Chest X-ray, AP view. Patient: 40 years old, sex F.
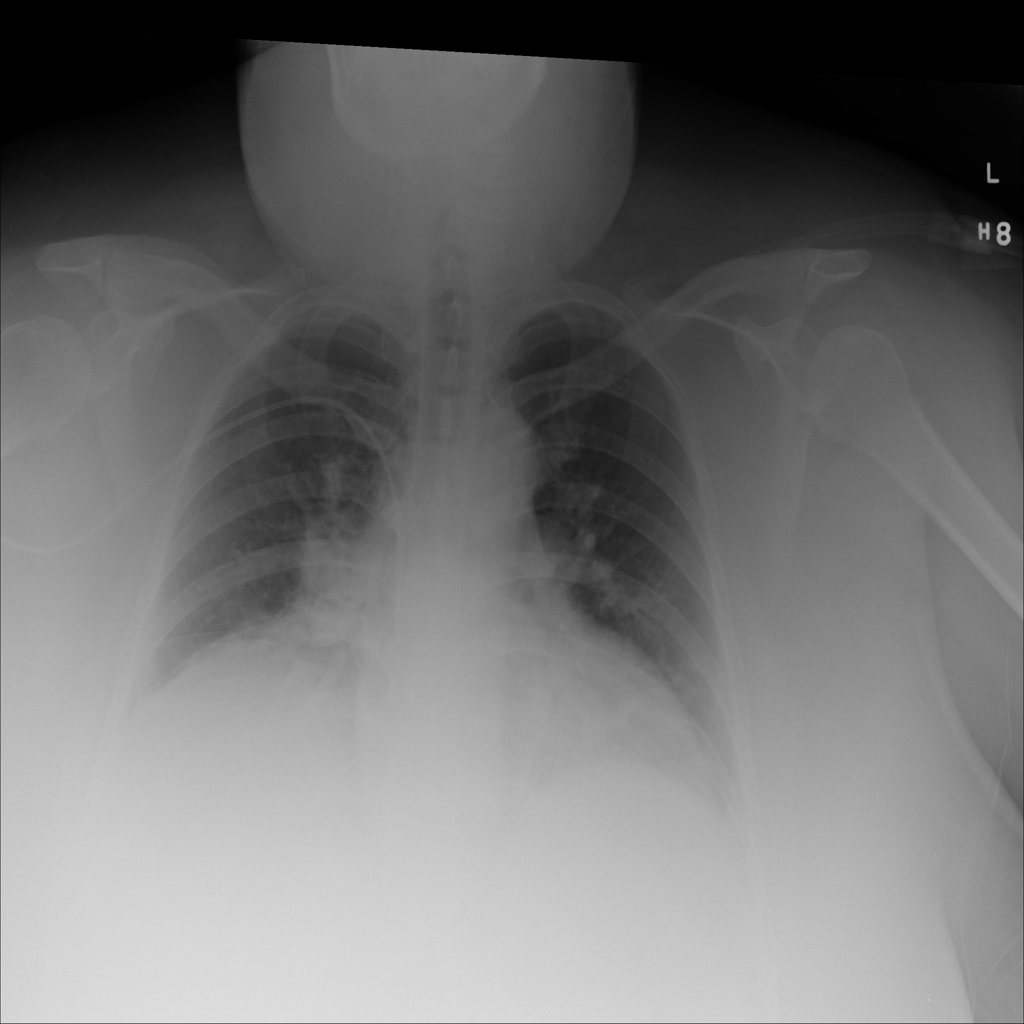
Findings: Infiltration